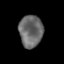
Tissue: prostate
Cell type: T cells
Senescence score: 0.3361
Nuclear area (px): 739
Mean DAPI intensity: 105.819